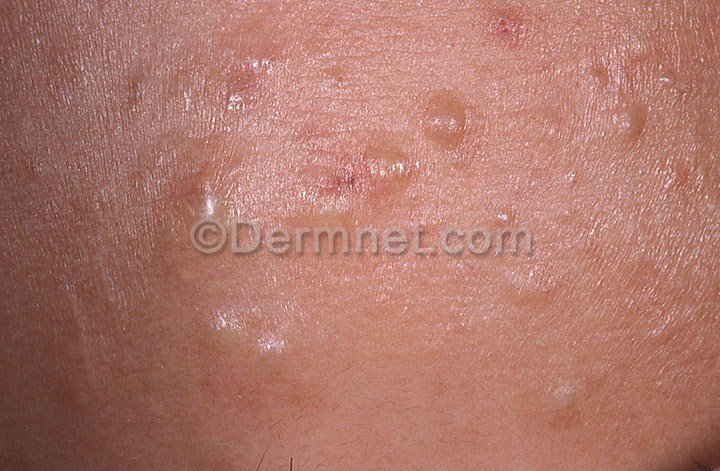
Disease: Acne and Rosacea Photos